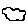
Label: cloud